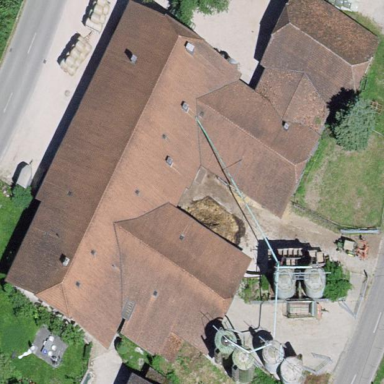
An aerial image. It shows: Farm building.